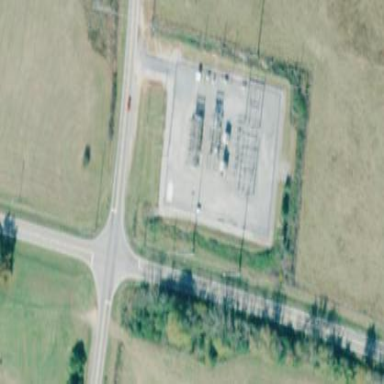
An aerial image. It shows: There is distribution substation enclosed by fence.